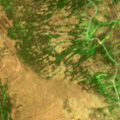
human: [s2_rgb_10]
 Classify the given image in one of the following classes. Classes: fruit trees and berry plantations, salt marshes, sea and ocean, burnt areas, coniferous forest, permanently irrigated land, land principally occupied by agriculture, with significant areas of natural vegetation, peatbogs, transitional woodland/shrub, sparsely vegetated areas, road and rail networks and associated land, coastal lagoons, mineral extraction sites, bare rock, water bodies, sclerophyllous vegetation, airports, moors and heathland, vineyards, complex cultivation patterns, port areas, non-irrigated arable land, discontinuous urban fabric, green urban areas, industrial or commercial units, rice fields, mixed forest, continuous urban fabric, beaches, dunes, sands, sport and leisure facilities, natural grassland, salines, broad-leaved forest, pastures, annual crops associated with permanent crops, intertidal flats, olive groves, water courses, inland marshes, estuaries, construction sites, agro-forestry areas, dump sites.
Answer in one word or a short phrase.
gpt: moors and heathland, peatbogs